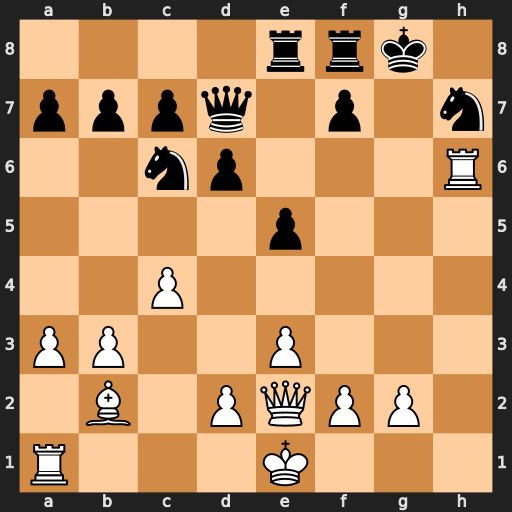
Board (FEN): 4rrk1/pppq1p1n/2np3R/4p3/2P5/PP2P3/1B1PQPP1/R3K3
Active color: w
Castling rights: Q
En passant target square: -
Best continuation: Rxh7 Kxh7 Qh5+ Kg8 Qg5+